Question: This is my class structure at the moment.

- - -
I would like to avoid restructuring my code to include intermediate classes or the likes if possible. At this point it would be a lot of effort. Thanks :)
---
edit:
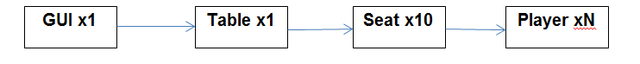
Answer: I ended up just passing the data the player needed as arguments within it's methods. I was definitely over-thinking things as I had only a small amount of data to pass on. If the data needed is more extensive look to one of the other answers.
This is a sample method within my table class that passes on two of it's own variables and one of seats variables to the Player class by calling one of Players methods that needs these variables.
'''
seats[j].getPlayer().raise(raised, seats[j].getPosition(), inPlaySeats);
'''